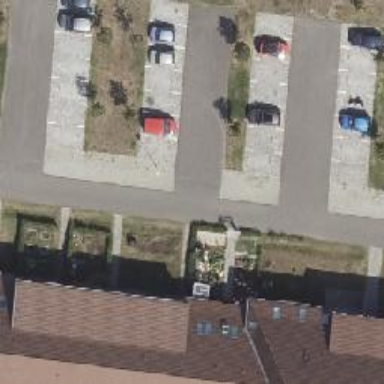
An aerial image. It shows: Asphalt parking aisle designated as service road.